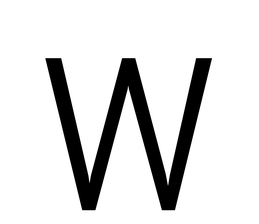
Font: Roboto_Condensed_Light